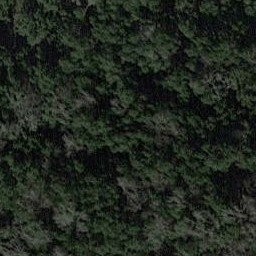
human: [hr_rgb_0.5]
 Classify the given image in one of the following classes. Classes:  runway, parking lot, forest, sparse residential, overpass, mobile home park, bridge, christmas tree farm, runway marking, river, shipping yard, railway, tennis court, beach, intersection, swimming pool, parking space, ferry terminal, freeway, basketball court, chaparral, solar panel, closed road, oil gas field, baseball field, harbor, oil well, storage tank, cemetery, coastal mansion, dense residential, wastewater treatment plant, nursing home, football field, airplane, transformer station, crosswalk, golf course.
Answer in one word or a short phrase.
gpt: forest